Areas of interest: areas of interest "Clinic"
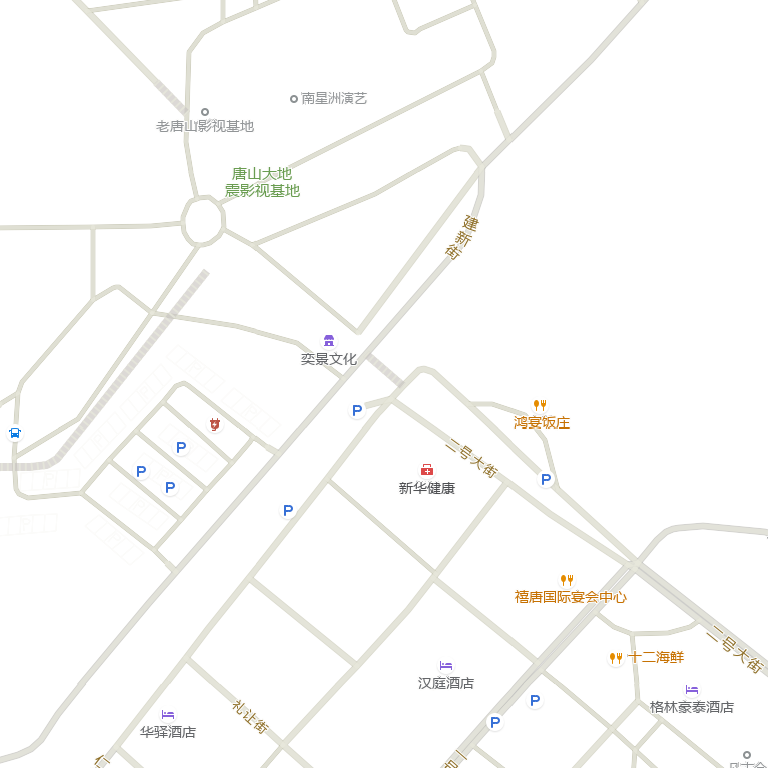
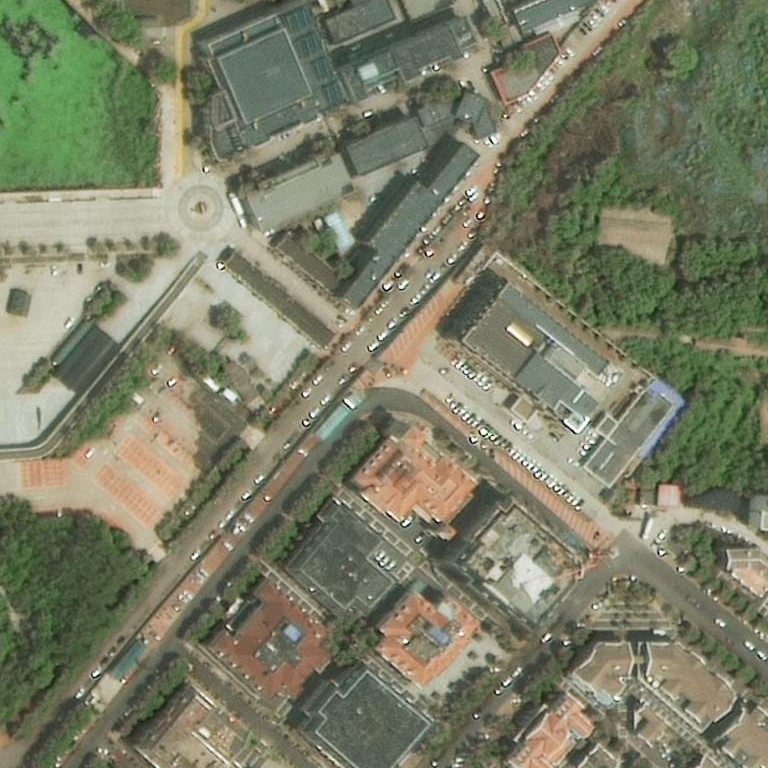